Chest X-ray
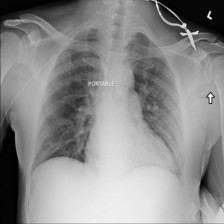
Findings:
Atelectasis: negative
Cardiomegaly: negative
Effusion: negative
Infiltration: negative
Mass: negative
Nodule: negative
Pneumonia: negative
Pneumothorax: negative
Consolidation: negative
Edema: negative
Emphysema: negative
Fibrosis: negative
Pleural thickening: negative
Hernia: negative